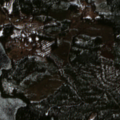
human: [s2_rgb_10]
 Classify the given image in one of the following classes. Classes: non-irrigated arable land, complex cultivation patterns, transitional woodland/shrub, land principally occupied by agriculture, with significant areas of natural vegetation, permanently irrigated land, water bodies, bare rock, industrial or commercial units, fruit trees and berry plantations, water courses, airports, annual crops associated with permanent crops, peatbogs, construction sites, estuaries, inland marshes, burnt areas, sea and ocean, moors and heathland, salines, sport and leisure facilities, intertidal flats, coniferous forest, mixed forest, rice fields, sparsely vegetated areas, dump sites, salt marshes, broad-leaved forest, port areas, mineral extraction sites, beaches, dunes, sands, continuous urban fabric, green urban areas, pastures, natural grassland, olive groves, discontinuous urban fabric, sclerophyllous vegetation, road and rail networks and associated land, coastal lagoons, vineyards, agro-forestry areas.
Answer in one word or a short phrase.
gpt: land principally occupied by agriculture, with significant areas of natural vegetation, coniferous forest, mixed forest, water bodies